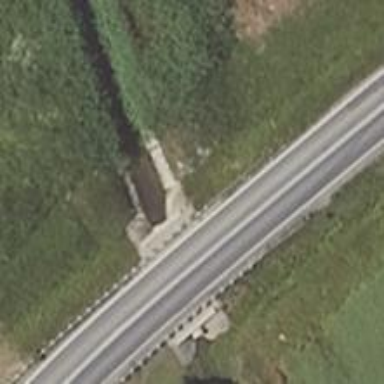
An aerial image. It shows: Culvert tunnel.